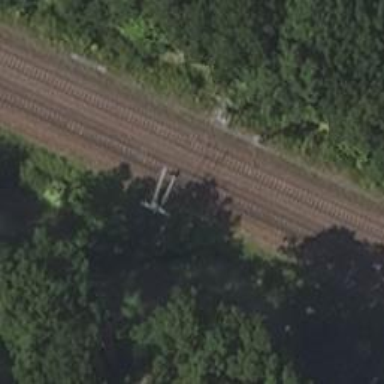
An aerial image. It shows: Railway signal.